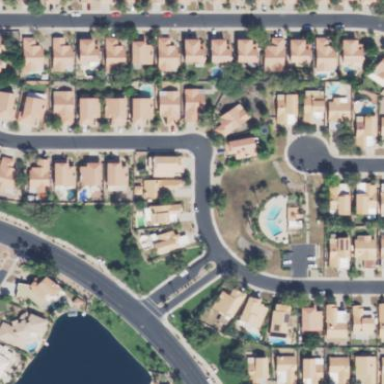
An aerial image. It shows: Residential area composed of single-family homes.